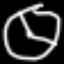
Label: clock